Aerial crown-view tile of a tropical tree (Barro Colorado Island, Panama), acquired 20250217:
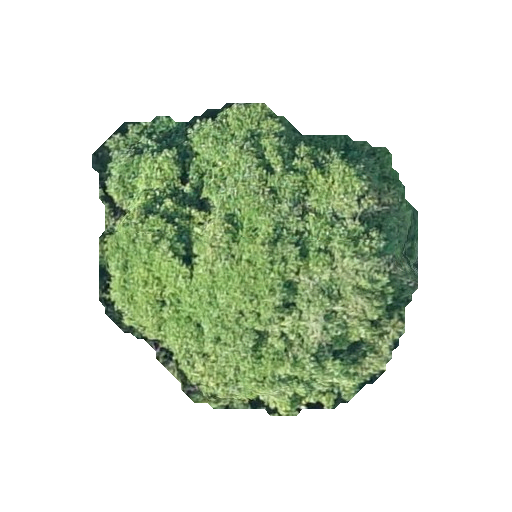
Species: Prioria copaifera
GBIF accepted scientific name: Prioria copaifera
Crown area: 116.219 m²